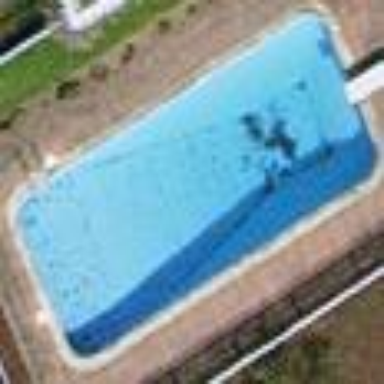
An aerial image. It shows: Outdoor swimming pool located in leisure land.